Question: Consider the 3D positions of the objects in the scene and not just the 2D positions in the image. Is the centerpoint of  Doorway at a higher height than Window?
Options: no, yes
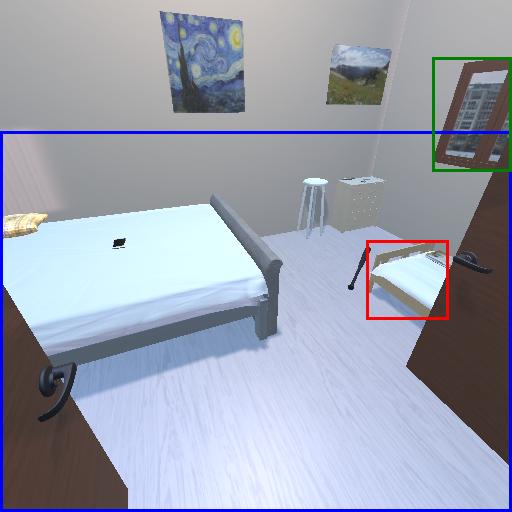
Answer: no